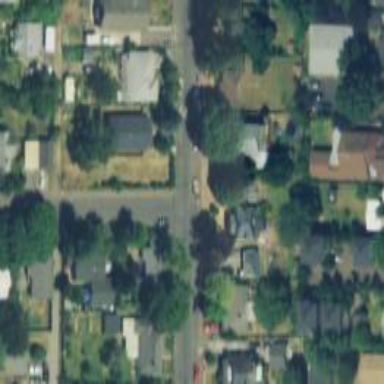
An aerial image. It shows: Residential road with sidewalk on the left.